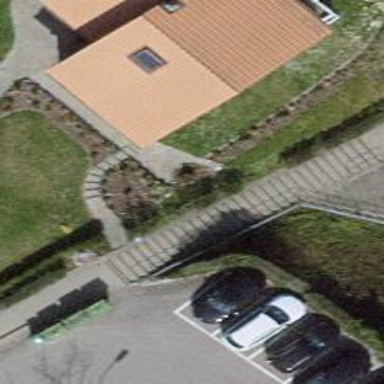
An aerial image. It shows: Asphalt footway.